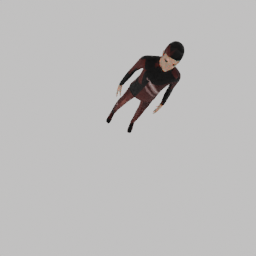
Label: people